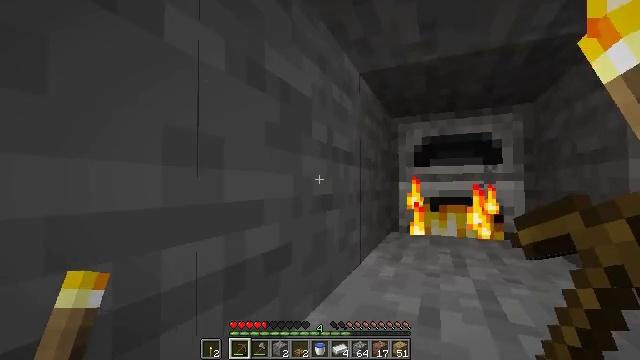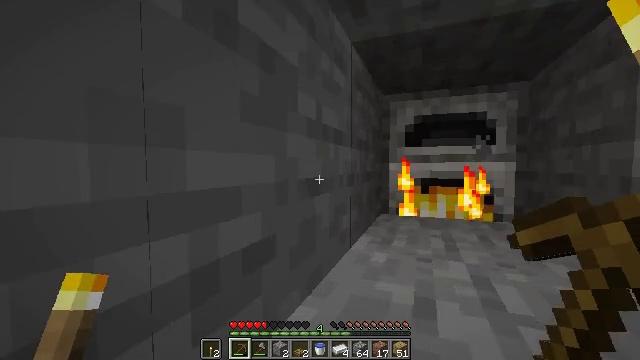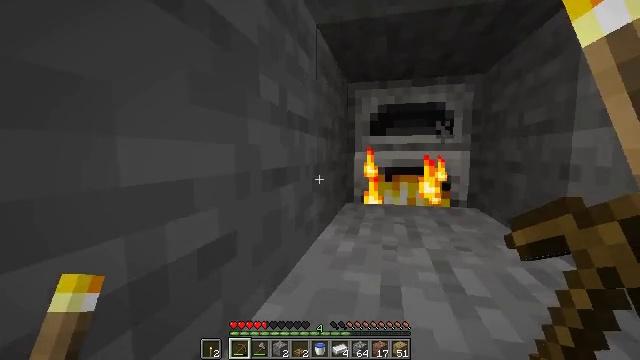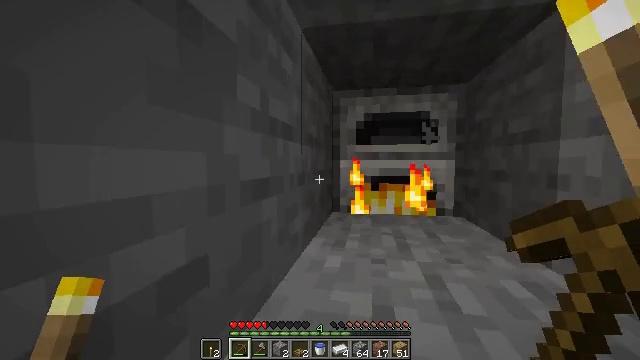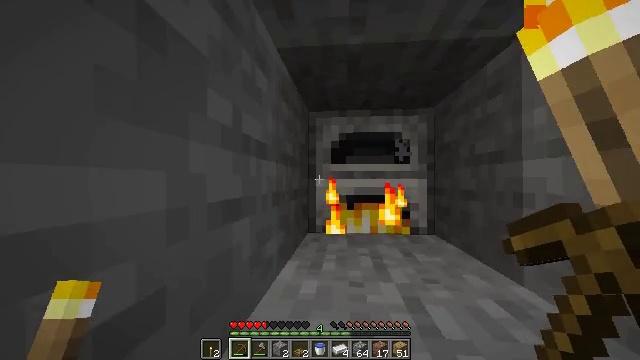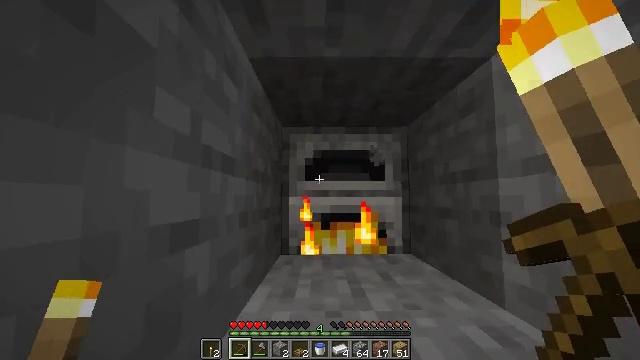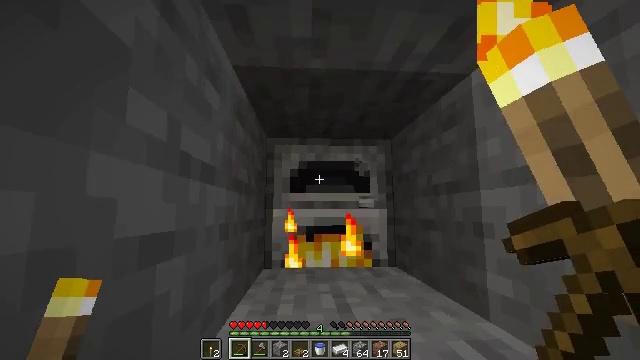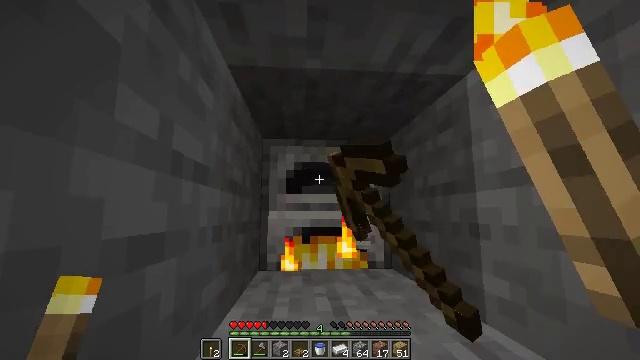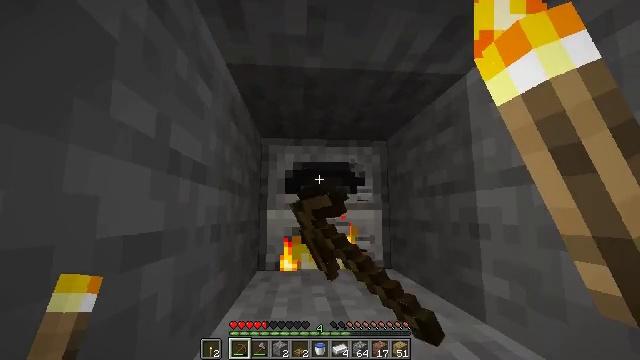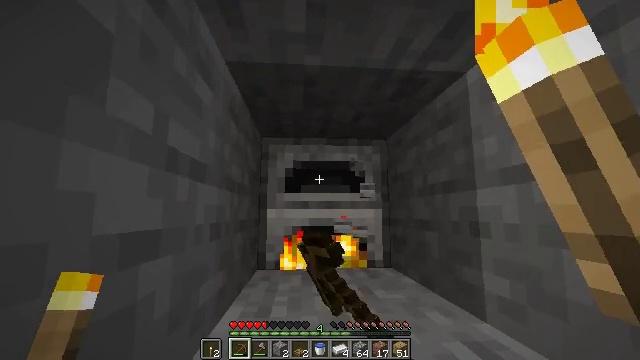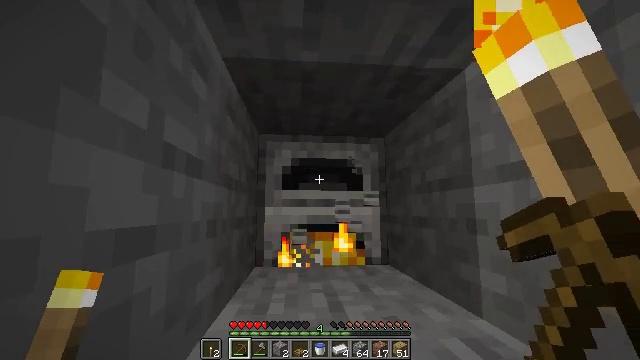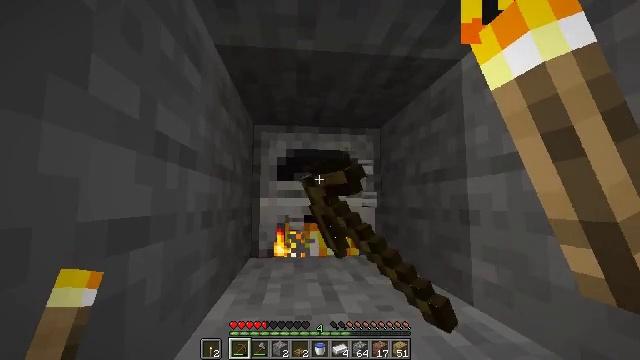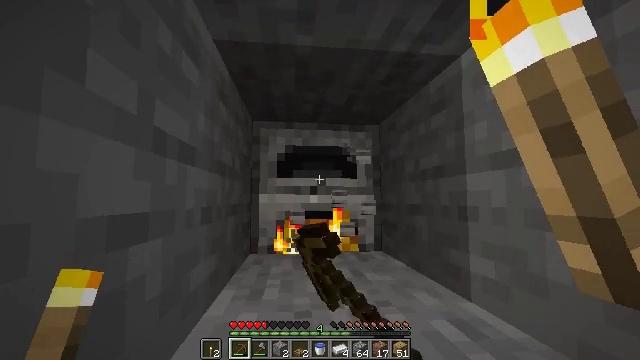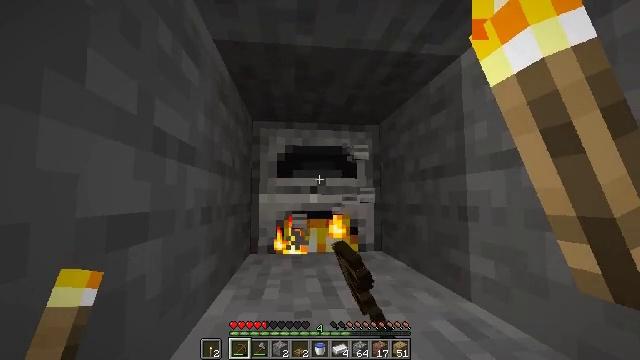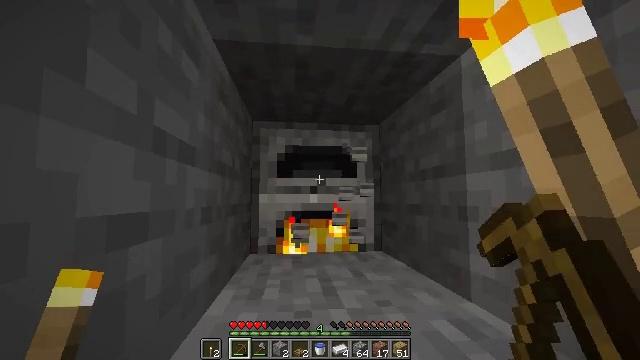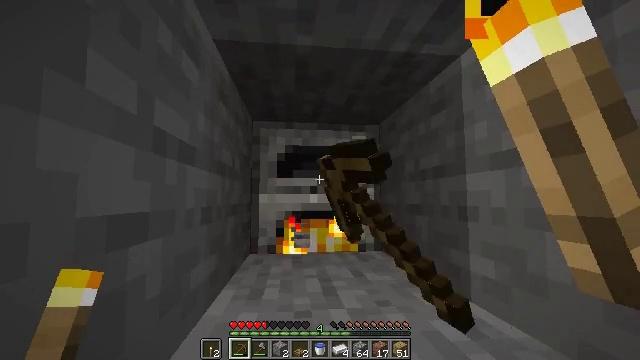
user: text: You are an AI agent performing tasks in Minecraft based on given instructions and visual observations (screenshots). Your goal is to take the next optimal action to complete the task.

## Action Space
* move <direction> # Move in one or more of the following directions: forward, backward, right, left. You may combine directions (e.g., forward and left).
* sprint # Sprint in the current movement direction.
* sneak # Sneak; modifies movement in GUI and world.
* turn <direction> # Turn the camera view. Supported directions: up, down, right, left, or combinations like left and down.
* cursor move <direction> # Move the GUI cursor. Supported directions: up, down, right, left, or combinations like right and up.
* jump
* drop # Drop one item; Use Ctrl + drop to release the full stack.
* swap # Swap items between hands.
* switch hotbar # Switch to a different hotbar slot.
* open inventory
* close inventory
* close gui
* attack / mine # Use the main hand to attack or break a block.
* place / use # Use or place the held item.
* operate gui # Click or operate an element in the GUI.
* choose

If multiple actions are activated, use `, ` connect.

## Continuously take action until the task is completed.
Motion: motion action
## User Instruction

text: Break the furnace to move it.
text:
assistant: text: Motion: move forward, turn right and down
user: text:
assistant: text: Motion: move forward, turn right and down
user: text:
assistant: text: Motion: move forward, turn right and up
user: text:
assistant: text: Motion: move forward, turn right and up
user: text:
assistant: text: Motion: turn right and up
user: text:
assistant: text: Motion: turn right and up, attack / mine
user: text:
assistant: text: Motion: attack / mine
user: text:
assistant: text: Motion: attack / mine
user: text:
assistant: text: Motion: attack / mine
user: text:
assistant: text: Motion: attack / mine
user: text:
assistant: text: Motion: turn right and down, attack / mine
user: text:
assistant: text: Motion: attack / mine
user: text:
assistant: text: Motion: attack / mine
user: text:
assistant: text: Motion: attack / mine
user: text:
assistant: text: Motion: attack / mine
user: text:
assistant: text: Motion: attack / mine
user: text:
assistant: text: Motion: attack / mine
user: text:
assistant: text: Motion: move forward, attack / mine
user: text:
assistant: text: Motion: move forward, attack / mine
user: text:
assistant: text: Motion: move forward, attack / mine
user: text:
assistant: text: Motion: move forward, attack / mine
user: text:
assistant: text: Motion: move forward, turn down, attack / mine
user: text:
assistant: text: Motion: move forward, attack / mine
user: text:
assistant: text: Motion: move forward, attack / mine
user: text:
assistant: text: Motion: move forward, attack / mine
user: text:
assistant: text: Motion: move forward, attack / mine
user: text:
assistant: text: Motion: move forward, attack / mine
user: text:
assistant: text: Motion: move forward, attack / mine
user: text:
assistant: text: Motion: move forward, attack / mine
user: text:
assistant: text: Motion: move forward, attack / mine